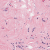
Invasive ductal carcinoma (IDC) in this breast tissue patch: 0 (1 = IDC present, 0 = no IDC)